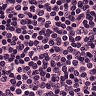
Metastatic tissue present: no